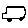
Label: car